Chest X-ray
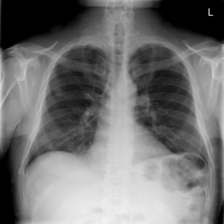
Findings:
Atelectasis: negative
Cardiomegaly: negative
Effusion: negative
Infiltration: negative
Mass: negative
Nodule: positive
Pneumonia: negative
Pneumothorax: negative
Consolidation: negative
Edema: negative
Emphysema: negative
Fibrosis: negative
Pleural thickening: negative
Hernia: negative